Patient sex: M
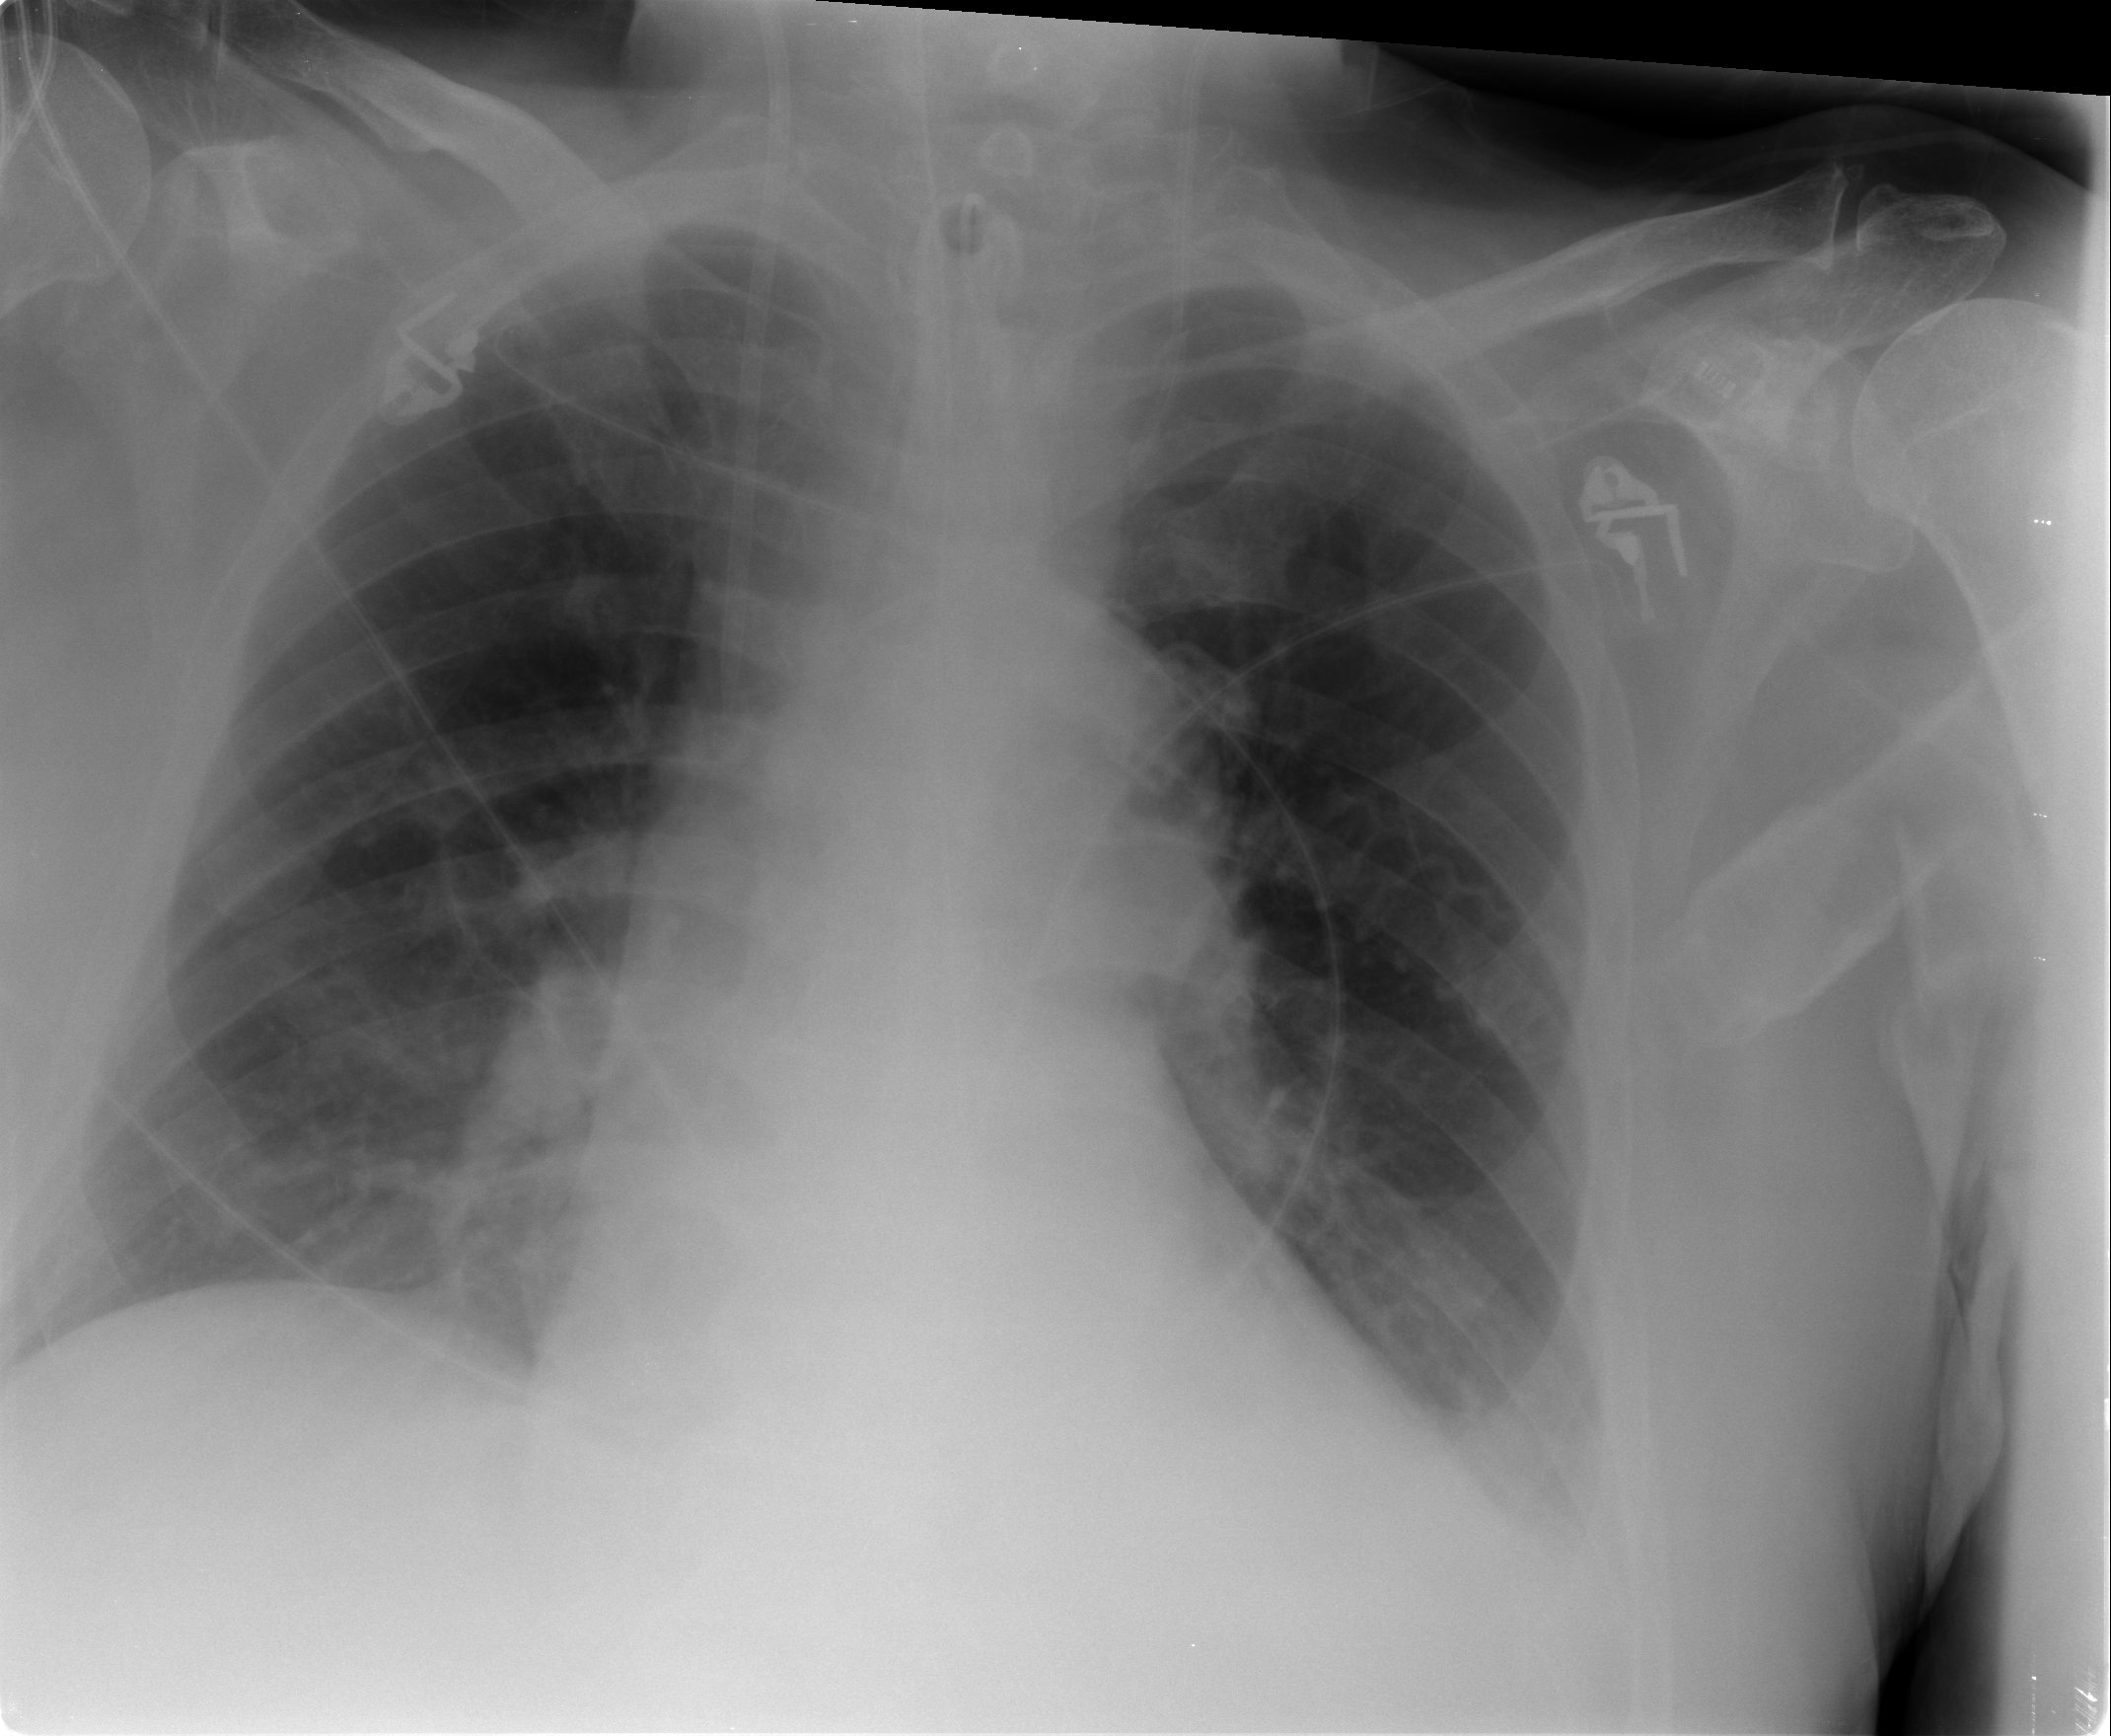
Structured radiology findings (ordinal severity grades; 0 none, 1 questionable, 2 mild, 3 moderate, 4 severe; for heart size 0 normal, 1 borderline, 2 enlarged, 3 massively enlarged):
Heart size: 2
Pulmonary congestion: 2
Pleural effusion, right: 2
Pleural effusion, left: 2
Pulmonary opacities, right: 0
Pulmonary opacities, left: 0
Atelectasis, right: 2
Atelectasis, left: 2